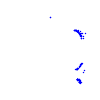
Particle: proton